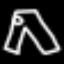
Label: pants